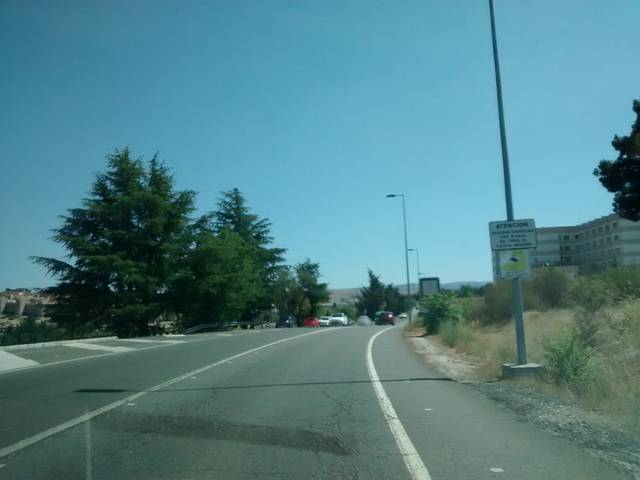
Region: Spain
Coordinates: 40.664, -4.712